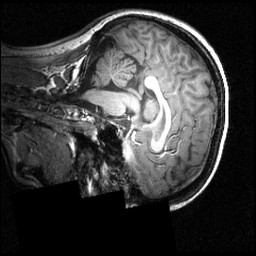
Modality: T1w
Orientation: sagittal
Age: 21
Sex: female
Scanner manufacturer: siemens
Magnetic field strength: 3.951 T
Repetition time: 1.5 s
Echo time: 0.00335 s